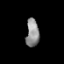
Tissue: prostate
Cell type: Endothelial cells
Senescence score: 0.7049
Nuclear area (px): 353
Mean DAPI intensity: 143.184